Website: lowes
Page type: customer-info-address
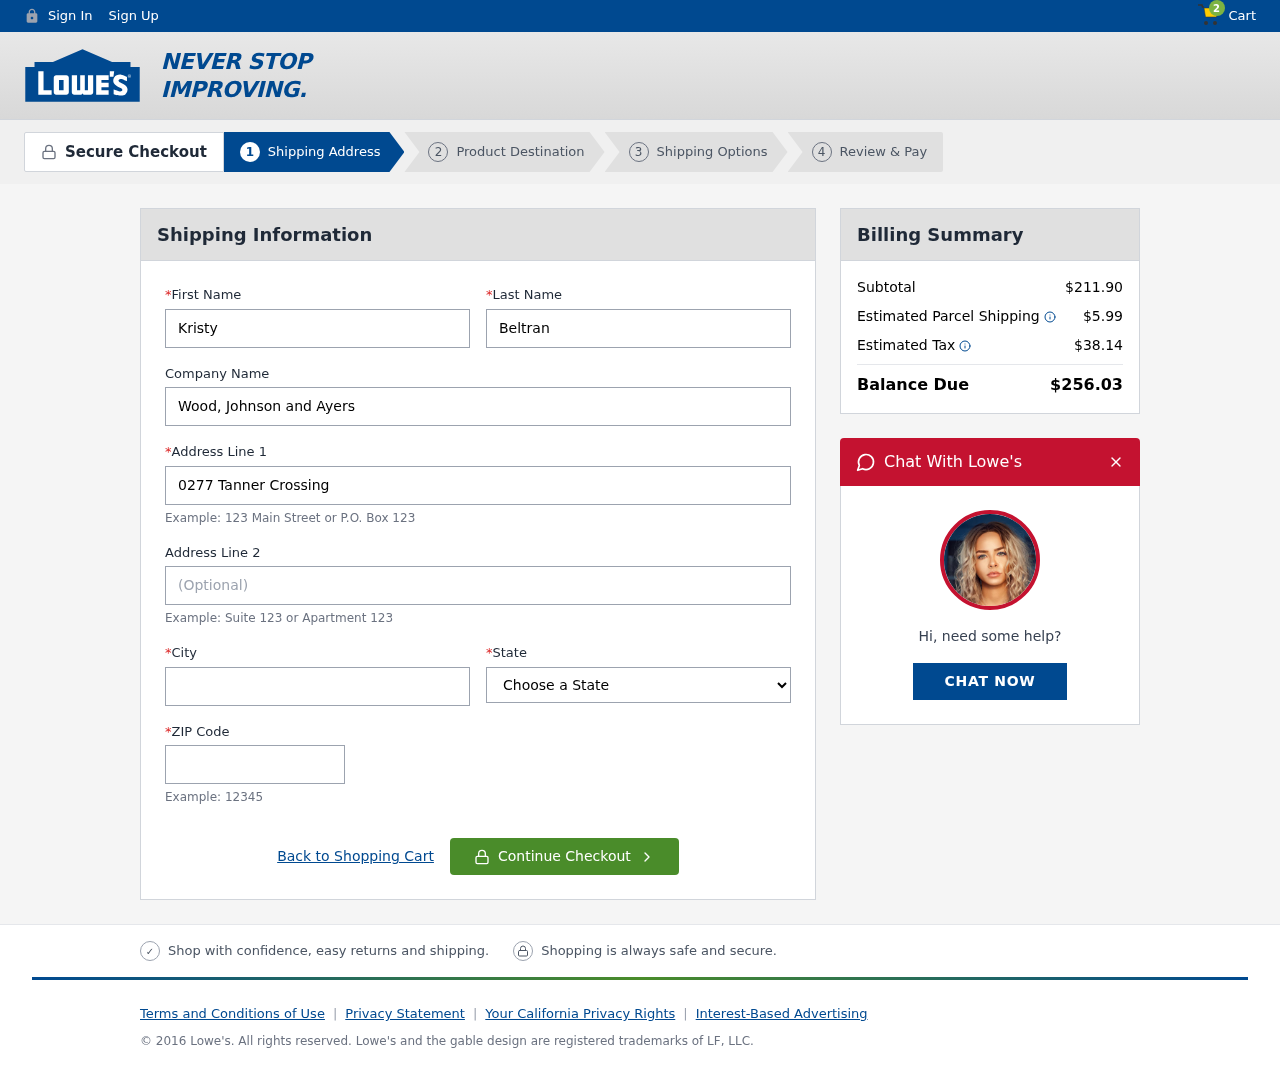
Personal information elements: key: PII_CITY
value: New Alanview
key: PII_COMPANY
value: Wood, Johnson and Ayers
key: PII_FIRSTNAME
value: Kristy
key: PII_LASTNAME
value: Beltran
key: PII_POSTCODE
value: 09770
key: PII_STATE
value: Arkansas
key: PII_STREET
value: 0277 Tanner Crossing
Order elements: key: ORDER_NUM_ITEMS
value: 2
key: ORDER_SUBTOTAL
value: $211.90
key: ORDER_SHIPPING_COST
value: $5.99
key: ORDER_TAX
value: $38.14
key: ORDER_TOTAL
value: $256.03